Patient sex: F
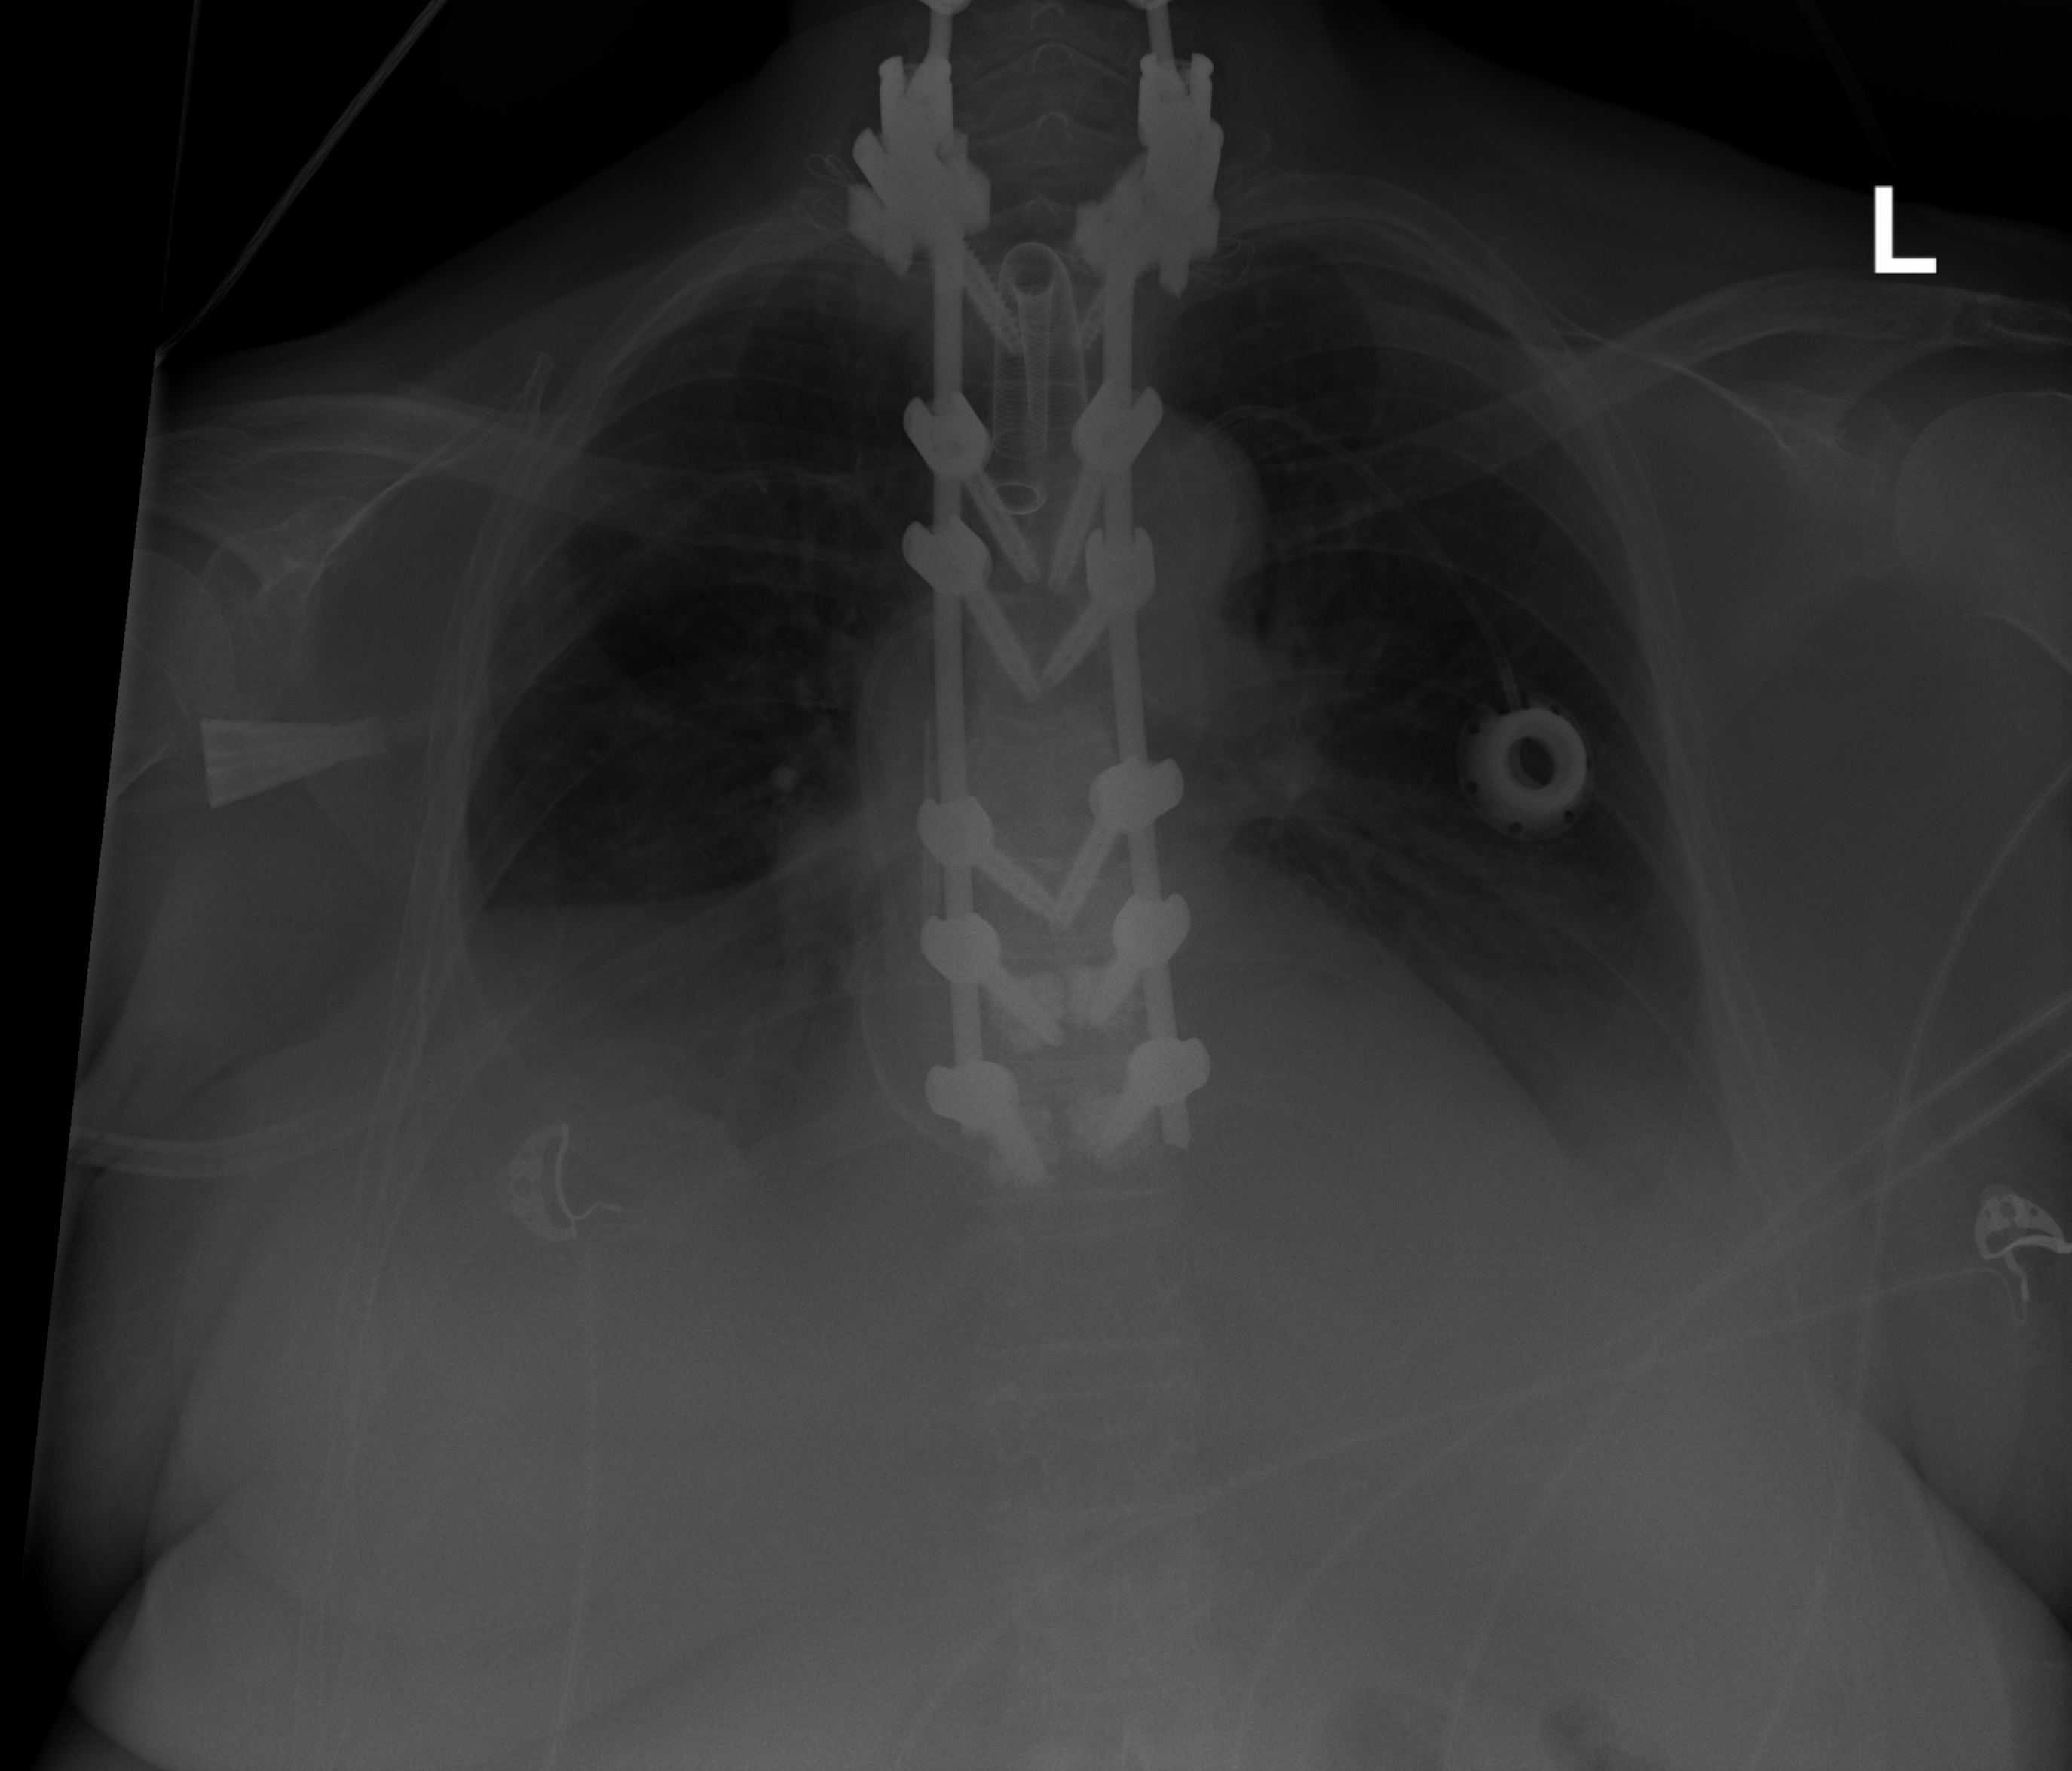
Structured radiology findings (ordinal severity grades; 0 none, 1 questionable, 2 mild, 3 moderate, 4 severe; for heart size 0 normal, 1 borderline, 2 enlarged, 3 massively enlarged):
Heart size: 0
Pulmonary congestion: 0
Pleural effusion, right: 1
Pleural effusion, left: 1
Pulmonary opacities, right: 0
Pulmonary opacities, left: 0
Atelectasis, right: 0
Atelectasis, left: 0